Interaction volume radius: 10 \u00c5
Interaction volume height: 20 \u00c5
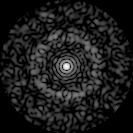
Disorder parameter: 0.8227